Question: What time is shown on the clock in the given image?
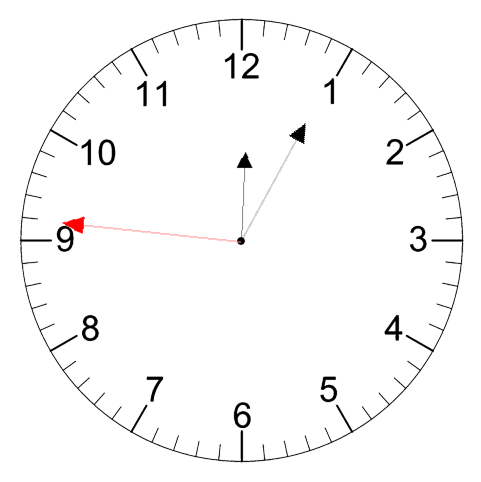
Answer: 12:04:46